Question: I am a brand new Android developer coming over from iOS development. All I want to do right now is launch an app with a basic Toolbar using api 21. However, when I do do, it adds the toolbar underneath a seemingly identical bar. Upon removing the toolbar, the other bar is still present. Is this default for all Android apps to have a toolbar with the app name built into the top? How do I add actions/customize this default toolbar?
Here is my xml:
'''
<LinearLayout
xmlns:android="http://schemas.android.com/apk/res/android"
android:orientation="vertical"
android:layout_width="match_parent"
android:layout_height="match_parent"
android:id="@+id/sample_main_layout"></LinearLayout>
'''
And here is my main activity:
public class MainActivity extends AppCompatActivity {
'''
@Override
protected void onCreate(Bundle savedInstanceState) {
super.onCreate(savedInstanceState);
setContentView(R.layout.activity_main);
//Toolbar toolbar = (Toolbar) findViewById(R.id.toolbar);
//toolbar.setTitle("Groups");
}
'''
}

This is literally the extent of my project, and though I have been searching online for a while everyone says I should be using a Toolbar. If this is not a Toolbar then what is it then? I apologize for my naivety.
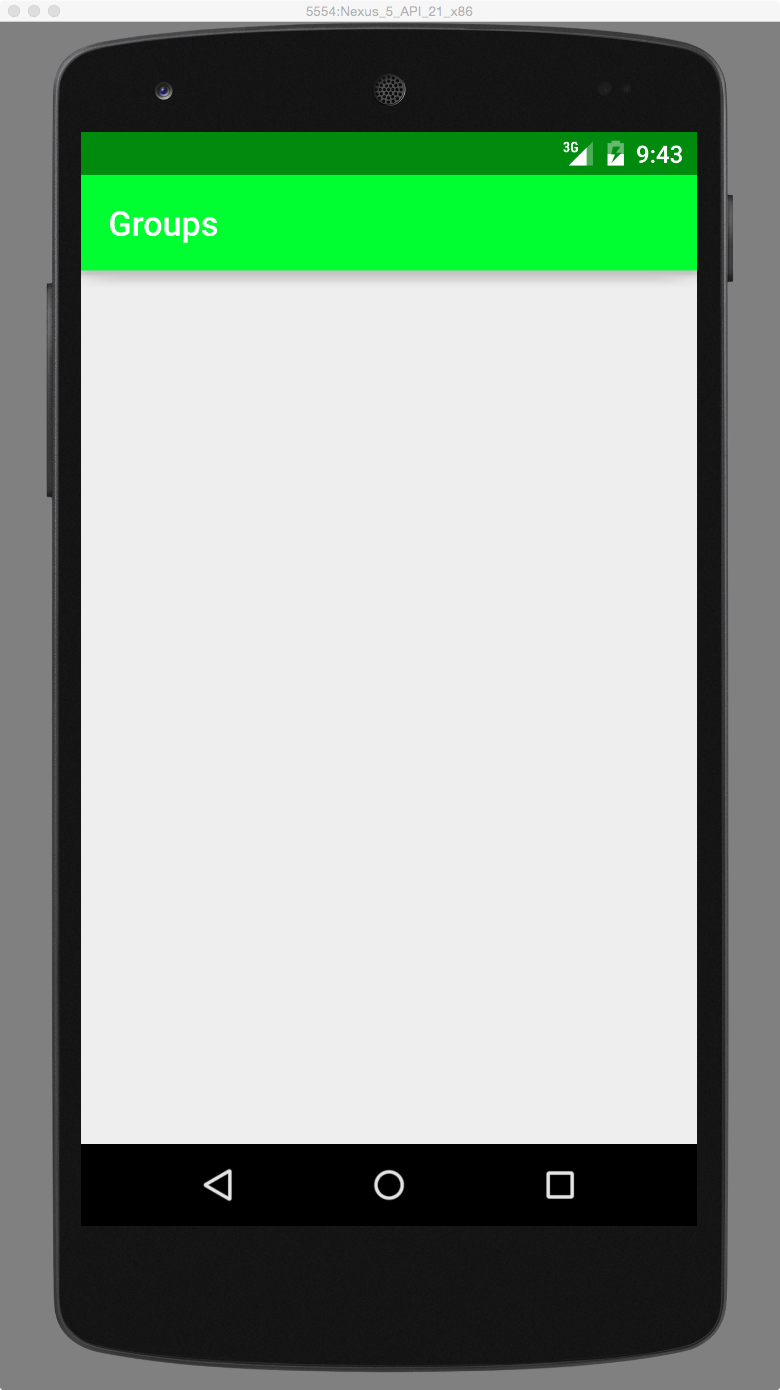
Answer: You should set this in your styles to hide default ActionBar.
'''
<item name="windowNoTitle">true</item>
<item name="windowActionBar">false</item>
'''
In your layout, you can add ToolBar
'''
<android.support.v7.widget.Toolbar
android:id="@+id/main_toolbar"
android:layout_width="match_parent"
android:layout_height="wrap_content"
android:background="?attr/colorPrimary"
android:minHeight="?attr/actionBarSize"
app:popupTheme="@style/ThemeOverlay.AppCompat.Light"
app:theme="@style/ThemeOverlay.AppCompat.Dark.ActionBar" />
'''
And in activity
'''
Toolbar toolbar = (Toolbar) findViewById(R.id.main_toolbar);
setSupportActionBar(toolbar);
'''